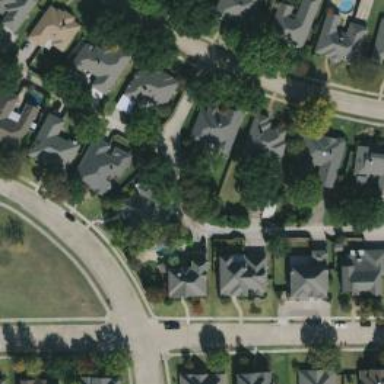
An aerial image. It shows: Alleyway designated as service road.